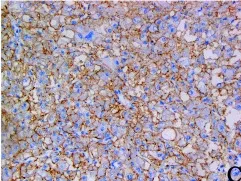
Immunohistochemical staining of primary tumors. HMB45,. Ki-67 staining: The Ki-67 index hit 10%. F original magnification is x200; E original magnification is x100).
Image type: pathology (immunostaining)